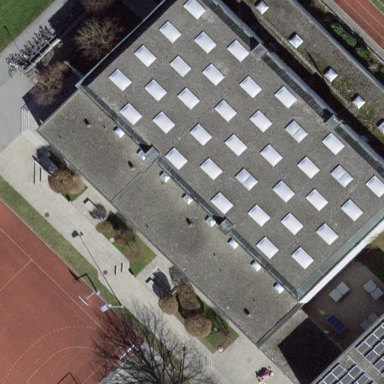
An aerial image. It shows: School building.